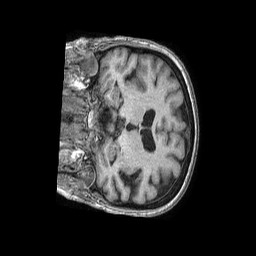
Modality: T1w
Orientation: coronal
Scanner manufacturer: philips
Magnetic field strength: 1.5 T
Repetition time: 0.007537 s
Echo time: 0.003425 s